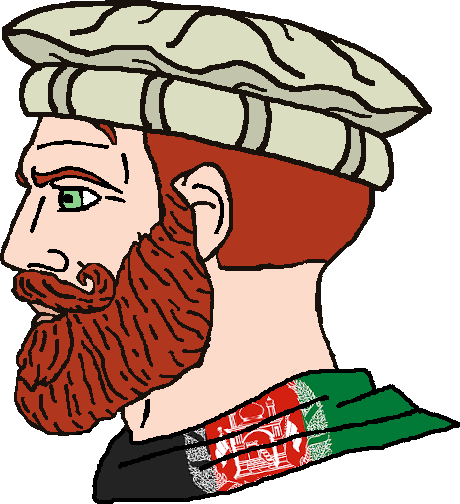
Label: 4_Yes_Chad